Chest X-ray:
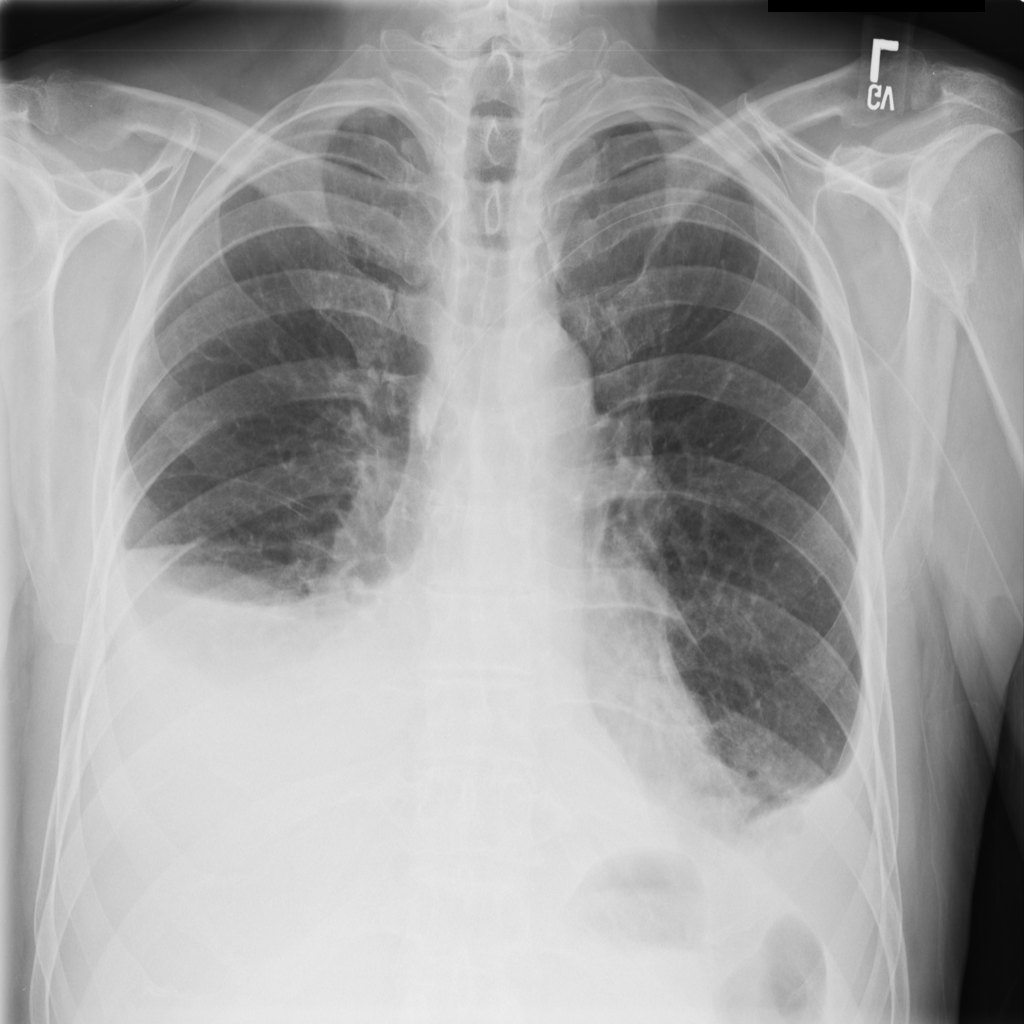
Findings: Effusion
No abnormal finding: no